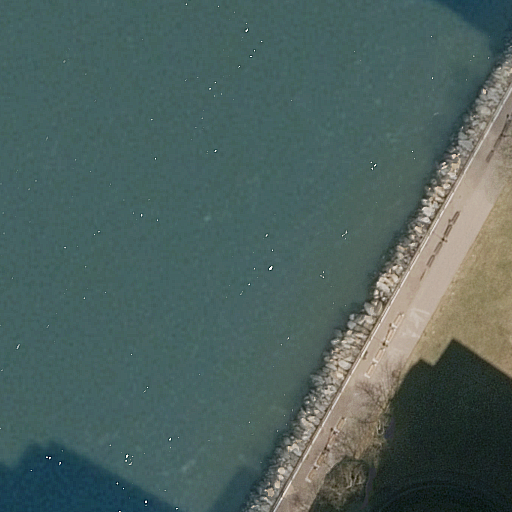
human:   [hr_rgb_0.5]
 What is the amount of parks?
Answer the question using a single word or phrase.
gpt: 1

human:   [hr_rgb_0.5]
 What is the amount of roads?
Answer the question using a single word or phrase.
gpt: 2

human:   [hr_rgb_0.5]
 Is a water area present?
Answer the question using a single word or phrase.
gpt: yes

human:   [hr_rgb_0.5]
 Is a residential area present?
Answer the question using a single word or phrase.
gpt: yes

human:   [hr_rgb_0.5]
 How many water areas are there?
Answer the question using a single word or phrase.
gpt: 1

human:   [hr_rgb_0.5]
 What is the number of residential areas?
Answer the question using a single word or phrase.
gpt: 1

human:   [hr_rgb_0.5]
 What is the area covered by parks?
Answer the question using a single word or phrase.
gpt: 1178m2

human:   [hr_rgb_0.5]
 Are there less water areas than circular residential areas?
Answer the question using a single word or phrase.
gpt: no

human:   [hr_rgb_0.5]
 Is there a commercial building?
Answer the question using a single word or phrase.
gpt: no

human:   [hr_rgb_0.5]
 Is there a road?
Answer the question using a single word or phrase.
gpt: yes

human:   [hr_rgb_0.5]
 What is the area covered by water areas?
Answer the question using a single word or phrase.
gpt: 8266m2

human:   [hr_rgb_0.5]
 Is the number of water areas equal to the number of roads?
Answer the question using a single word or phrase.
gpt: no

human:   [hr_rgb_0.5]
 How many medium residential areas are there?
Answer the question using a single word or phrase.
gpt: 0

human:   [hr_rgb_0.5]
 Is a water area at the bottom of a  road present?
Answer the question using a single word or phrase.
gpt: no

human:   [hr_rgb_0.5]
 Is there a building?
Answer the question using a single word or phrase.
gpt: no

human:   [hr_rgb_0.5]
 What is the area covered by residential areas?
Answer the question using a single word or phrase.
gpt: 6655m2

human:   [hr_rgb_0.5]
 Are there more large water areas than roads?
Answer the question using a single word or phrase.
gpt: no

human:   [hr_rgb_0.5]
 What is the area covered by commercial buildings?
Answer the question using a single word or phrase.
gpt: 0m2

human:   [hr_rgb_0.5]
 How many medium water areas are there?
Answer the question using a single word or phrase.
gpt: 0

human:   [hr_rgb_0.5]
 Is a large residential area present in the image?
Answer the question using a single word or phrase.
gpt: yes

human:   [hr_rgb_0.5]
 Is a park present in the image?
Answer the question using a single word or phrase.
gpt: yes

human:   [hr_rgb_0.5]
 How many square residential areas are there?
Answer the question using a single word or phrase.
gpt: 0

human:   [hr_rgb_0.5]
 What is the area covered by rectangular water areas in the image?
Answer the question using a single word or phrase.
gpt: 8266m2

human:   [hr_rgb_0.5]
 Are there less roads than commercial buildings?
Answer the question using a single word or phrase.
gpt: no

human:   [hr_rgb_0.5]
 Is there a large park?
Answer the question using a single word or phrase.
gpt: yes

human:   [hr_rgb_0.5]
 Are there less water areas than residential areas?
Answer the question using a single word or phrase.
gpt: no

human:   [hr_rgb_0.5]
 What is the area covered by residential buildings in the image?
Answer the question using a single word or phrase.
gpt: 0m2

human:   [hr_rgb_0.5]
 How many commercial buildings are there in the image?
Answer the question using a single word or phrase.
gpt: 0

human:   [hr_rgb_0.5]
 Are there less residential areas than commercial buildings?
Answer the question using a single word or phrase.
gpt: no

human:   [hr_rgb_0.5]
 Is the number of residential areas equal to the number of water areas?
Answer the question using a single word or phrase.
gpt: yes

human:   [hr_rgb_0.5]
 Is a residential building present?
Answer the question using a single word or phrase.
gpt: no

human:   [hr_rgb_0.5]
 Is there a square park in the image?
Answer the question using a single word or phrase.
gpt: no

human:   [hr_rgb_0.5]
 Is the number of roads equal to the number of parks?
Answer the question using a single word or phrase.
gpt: no

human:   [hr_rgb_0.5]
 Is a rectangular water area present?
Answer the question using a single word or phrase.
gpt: yes

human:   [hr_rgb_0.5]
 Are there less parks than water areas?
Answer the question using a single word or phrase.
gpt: no

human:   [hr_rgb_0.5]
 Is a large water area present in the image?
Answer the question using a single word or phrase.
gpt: yes

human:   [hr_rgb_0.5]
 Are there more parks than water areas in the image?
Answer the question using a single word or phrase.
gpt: no

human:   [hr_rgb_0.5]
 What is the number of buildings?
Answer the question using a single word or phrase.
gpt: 0

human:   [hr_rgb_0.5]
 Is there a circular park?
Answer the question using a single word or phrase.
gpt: no

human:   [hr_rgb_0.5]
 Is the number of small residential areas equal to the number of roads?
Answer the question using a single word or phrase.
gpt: no

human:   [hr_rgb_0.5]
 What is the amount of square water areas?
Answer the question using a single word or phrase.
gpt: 0

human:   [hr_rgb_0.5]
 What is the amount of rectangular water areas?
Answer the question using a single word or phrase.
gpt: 1

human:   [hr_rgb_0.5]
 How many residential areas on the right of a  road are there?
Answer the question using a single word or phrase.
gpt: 1

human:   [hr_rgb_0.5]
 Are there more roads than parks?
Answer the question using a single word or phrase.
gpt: yes

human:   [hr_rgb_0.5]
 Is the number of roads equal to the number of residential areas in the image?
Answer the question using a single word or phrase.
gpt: no

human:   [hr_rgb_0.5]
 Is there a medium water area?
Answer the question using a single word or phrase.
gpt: no

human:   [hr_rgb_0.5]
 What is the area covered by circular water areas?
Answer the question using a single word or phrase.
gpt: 0m2

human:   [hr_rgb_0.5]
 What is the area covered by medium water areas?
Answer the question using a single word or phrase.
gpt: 0m2

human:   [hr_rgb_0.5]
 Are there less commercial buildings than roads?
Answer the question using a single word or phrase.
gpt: yes

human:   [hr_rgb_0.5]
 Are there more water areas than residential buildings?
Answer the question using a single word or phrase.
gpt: yes

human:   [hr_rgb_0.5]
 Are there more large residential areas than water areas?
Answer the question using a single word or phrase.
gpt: no

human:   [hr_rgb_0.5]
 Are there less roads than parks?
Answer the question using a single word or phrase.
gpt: no

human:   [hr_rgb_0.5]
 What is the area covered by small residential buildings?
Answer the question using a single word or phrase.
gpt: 0m2

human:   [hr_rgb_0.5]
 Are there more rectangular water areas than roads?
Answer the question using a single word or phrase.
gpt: no

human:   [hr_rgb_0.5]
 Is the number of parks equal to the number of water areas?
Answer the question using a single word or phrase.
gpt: yes

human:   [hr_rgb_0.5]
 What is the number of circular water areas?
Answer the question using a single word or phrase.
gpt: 0

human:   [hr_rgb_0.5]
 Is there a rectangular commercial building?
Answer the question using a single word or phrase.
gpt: no

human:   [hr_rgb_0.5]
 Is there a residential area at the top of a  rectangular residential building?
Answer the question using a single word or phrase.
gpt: no

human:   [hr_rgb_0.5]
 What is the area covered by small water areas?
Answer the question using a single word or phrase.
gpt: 0m2

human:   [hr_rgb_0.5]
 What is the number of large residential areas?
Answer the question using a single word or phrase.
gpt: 1

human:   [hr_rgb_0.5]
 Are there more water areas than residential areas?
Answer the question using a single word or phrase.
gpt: no

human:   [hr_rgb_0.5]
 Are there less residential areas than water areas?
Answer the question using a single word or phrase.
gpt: no

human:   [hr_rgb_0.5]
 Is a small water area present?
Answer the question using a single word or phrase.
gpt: no

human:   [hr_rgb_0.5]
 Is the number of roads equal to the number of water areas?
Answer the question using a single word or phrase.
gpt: no